Question: Bug or Am I doing something wrong ?

'''
Error 13 The namespace or module 'BModel' is not defined
Error 12 The namespace or module 'Connector' is not defined
Error 11 The namespace or module 'Work' is not defined
'''
But compiling with it...
command line :
'''
C:\Program Files\Microsoft F#\v4.0\fsc.exe -o:obj\Debug\TCPBattle.dll -g --debug:full --noframework --define:DEBUG --define:TRACE --doc:D:\opc_boi\trunk\Debug\TCPBattle.XML --optimize+ --tailcalls- -r:"C:\Program Files\FSharp-2.0.0.0\v4.0\bin\FSharp.Core.dll" -r:"C:\Program Files\Reference Assemblies\Microsoft\Framework\.NETFramework\v4.0\mscorlib.dll" -r:"C:\Program Files\Reference Assemblies\Microsoft\Framework\.NETFramework\v4.0\System.Core.dll" -r:"C:\Program Files\Reference Assemblies\Microsoft\Framework\.NETFramework\v4.0\System.dll" -r:"C:\Program Files\Reference Assemblies\Microsoft\Framework\.NETFramework\v4.0\System.Numerics.dll" --target:library --warn:3 --warnaserror:76 --vserrors --LCID:1033 --utf8output --fullpaths --flaterrors "C:\Users\Username\AppData\Local\Temp\.NETFramework,Version=v4.0.AssemblyAttributes.fs" Hex.fs Model.fs DeviceModel.fs Native.fs C.fs Core.fs Connector.fs Work.fs Battle.fs
BOIConnector -> D:\opc_boi\trunk\Debug\TCPBattle.dll
'''
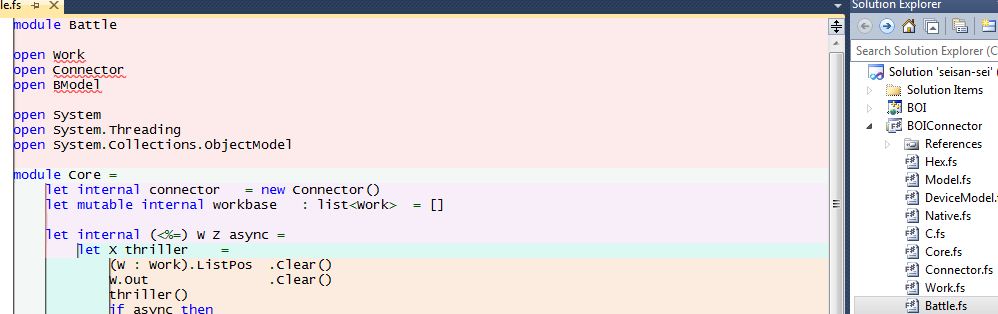
Answer: I found what caused such trouble. And there is same error on VS2010
this :
'''
// eragaFa Sheng
// Ting Zhi
'''